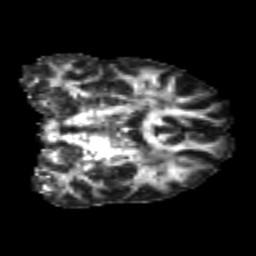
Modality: FA
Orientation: coronal
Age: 22
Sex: male
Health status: healthy
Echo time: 0.074 s